Question: I have an ASP GridView with a column that contains CheckBox controls. These CheckBoxes are bound to a bit field accessed via a SqlDataSource. The GridView is editable and the CheckBoxes are disabled on load.
I am trying to get the enabled property to change to true during edit, so the CheckBox in the row that is being edited can be changed, and this change updated to the bit field in the database.
The ASP code
'''
<asp:UpdatePanel ID="upGridView" runat="server" UpdateMode="Conditional">
<ContentTemplate>
<asp:GridView ID="gvChecklist" runat="server"
AutoGenerateColumns="false" DataSourceID="dsChecklist"
AutoGenerateEditButton="true" onrowupdating="gvChecklist_RowUpdating"
onrowediting="gvChecklist_RowEditing">
<Columns>
<asp:TemplateField HeaderText="Finished">
<ItemTemplate><asp:CheckBox ID="cbFinished" runat="server" Enabled="false" Checked='<%# Eval("Finished") ?? false %>' /> </ItemTemplate>
</asp:TemplateField>
<asp:BoundField DataField="Division"
HeaderText="Division"
readonly="true" />
<asp:BoundField DataField="Application"
HeaderText="Application"
readonly="true" />
<asp:BoundField DataField="Task"
HeaderText="Task"
readonly="true" />
<asp:BoundField DataField="TestedBy" HeaderText="Tested By" readonly="true"/>
<asp:BoundField DataField="Notes" HeaderText="Notes" ReadOnly="false"/>
<asp:BoundField DataField="JiraTicket"
HeaderText="JIRA Ticket"
readonly="false" />
</Columns>
</asp:GridView>
</ContentTemplate>
</asp:UpdatePanel>
'''
C# Code Behind for the RowEditing event
'''
protected void gvChecklist_RowEditing(object sender, GridViewEditEventArgs e)
{
GridView gvChecklist = (GridView)LoginView1.FindControl("gvChecklist");
CheckBox cb = (CheckBox)gvChecklist.Rows[e.NewEditIndex].Cells[1].FindControl("cbFinished");
cb.Enabled = true;
gvChecklist.DataBind();
}
'''
-edit: I felt the need to add a little more information here. The code to set the CheckBox cb to the GridView Row's CheckBox seems to be working correctly, as I can see the enabled property = true through the debugger. I am wondering if it is getting set back to false due to PostBack after this event runs. The Load method for this page is empty, but I am thinking that the enabled=false code is being hit in the ASP page.
UI of GridView

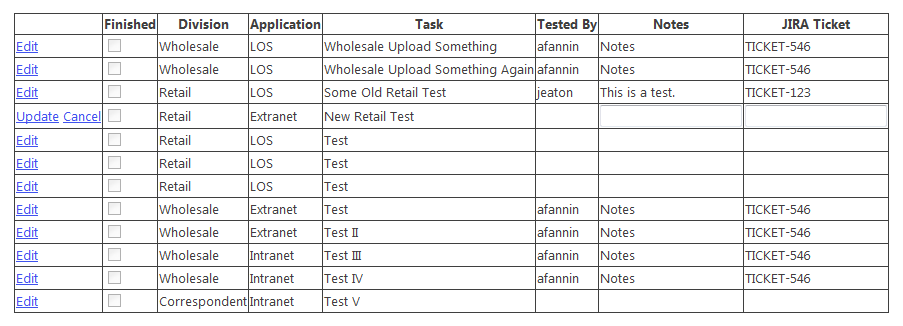
Answer: The solution for this was surprisingly simple. Instead of putting a CheckBox in a TemplateField, I was able to set a DataField property for the CheckBox column. This allowed the edit functionality to work with no further C# code.
'''
<asp:CheckBoxField DataField="Finished"
HeaderText="Finished"
readonly="false" />
'''